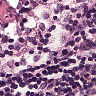
Metastatic tissue present: no